Question: I had some 3D code that I noticed wouldn't render in a strict core profile but fine in a "normal" (not explicitly requested-as-core-only) profile context. To isolate the issue, I have written the smallest simplest possible OpenGL program drawing just a triangle and a rectangle:

I have posted that OpenGL program <URL>.
With the variable set to false, the program outputs no error messages to the console and draws a quad and a triangle as per the above screenshot, both on an Intel HD OpenGL 3.3 and on a GeForce with OpenGL 4.2.
, with set to true, it clears the background color but does not draw the tri & quad, console output is this:
'''
GLCONN: OpenGL 3.2.0 @ NVIDIA Corporation GeForce GT 640M LE/PCIe/SSE2 (GLSL: 1.50 NVIDIA via Cg compiler)
LASTERR: OpenGL error at step 'render.VertexAttribPointer()': GL_INVALID_OPERATION
LASTERR: OpenGL error at step 'render.DrawArrays()': GL_INVALID_OPERATION
LASTERR: OpenGL error at step 'render.VertexAttribPointer()': GL_INVALID_OPERATION
LASTERR: OpenGL error at step 'render.DrawArrays()': GL_INVALID_OPERATION
LASTERR: OpenGL error at step '(post loop)': GL_INVALID_OPERATION
EXIT
'''
... if a 4.2 strict core profile is requested instead of 3.2, same issue. Applies to 3 different nvidia GPUs so I assume I'm not conforming to the strict core profile properly. What was I doing wrong, and how can I fix this?
Note, you won't find a call in the above Gist, as it's <URL> I'm importing -- but this does get called as the last step in the gist's func.
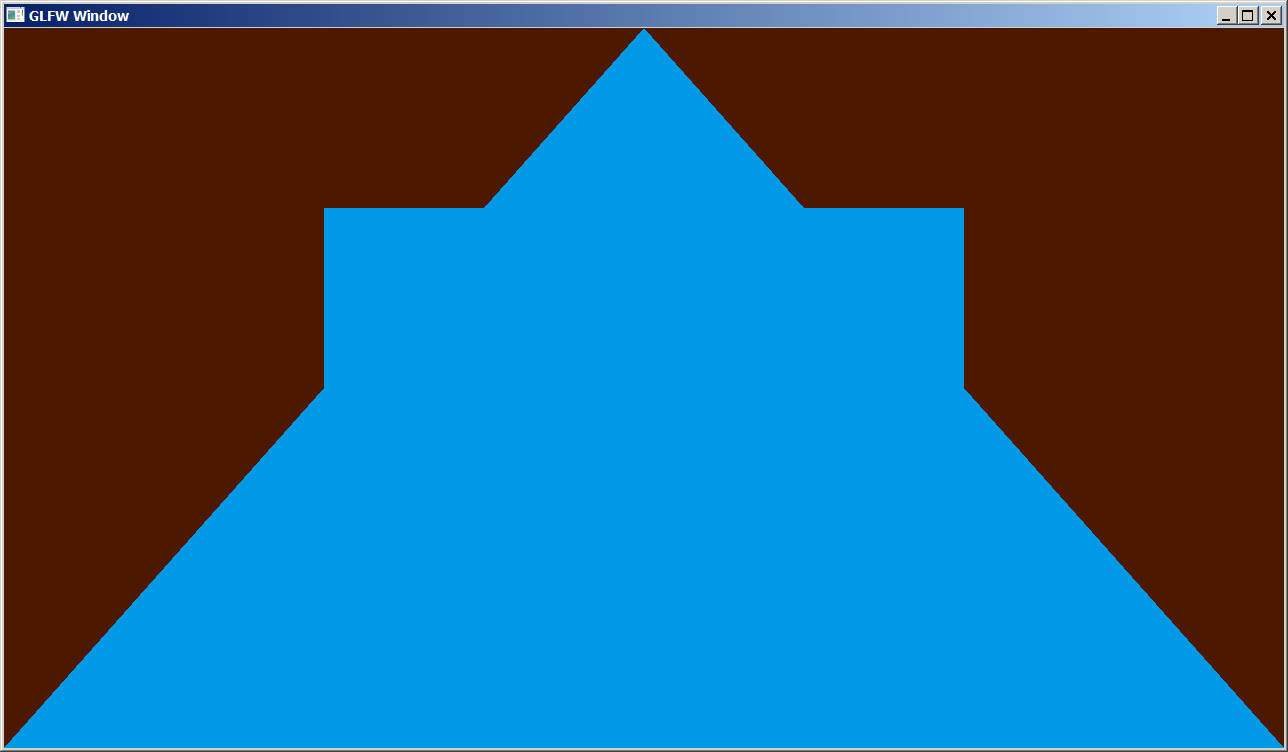
Answer: You're not creating/binding a <URL>:
> An INVALID_OPERATION error is generated by any commands which
modify, draw from, or query vertex array state when no vertex array is bound.
This occurs in the initial GL state, and may occur as a result of BindVertexArray or a side effect of DeleteVertexArrays.
Here's a very rough example of how VAOs are used:
'''
// At initialization time:
GLuint vao = 0;
glGenVertexArrays(1, &vao);
glBindVertexArray(vao);
// Set up your vertex attribute state:
// - glBindBuffer(GL_ARRAY_BUFFER,...);
// - glEnableVertexAttribArray(...);
// - glVertexAttribPointer(...);
// - etc. -- Refer to OpenGL docs to see what is/isn't included in the VAO!
glBindVertexArray(0); // unbinds vao
// At draw time:
glBindVertexArray(vao); // automatically sets up previously-bound vertex attribute state
glDrawArrays(...);
glBindVertexArray(0); // unbinds vao
'''